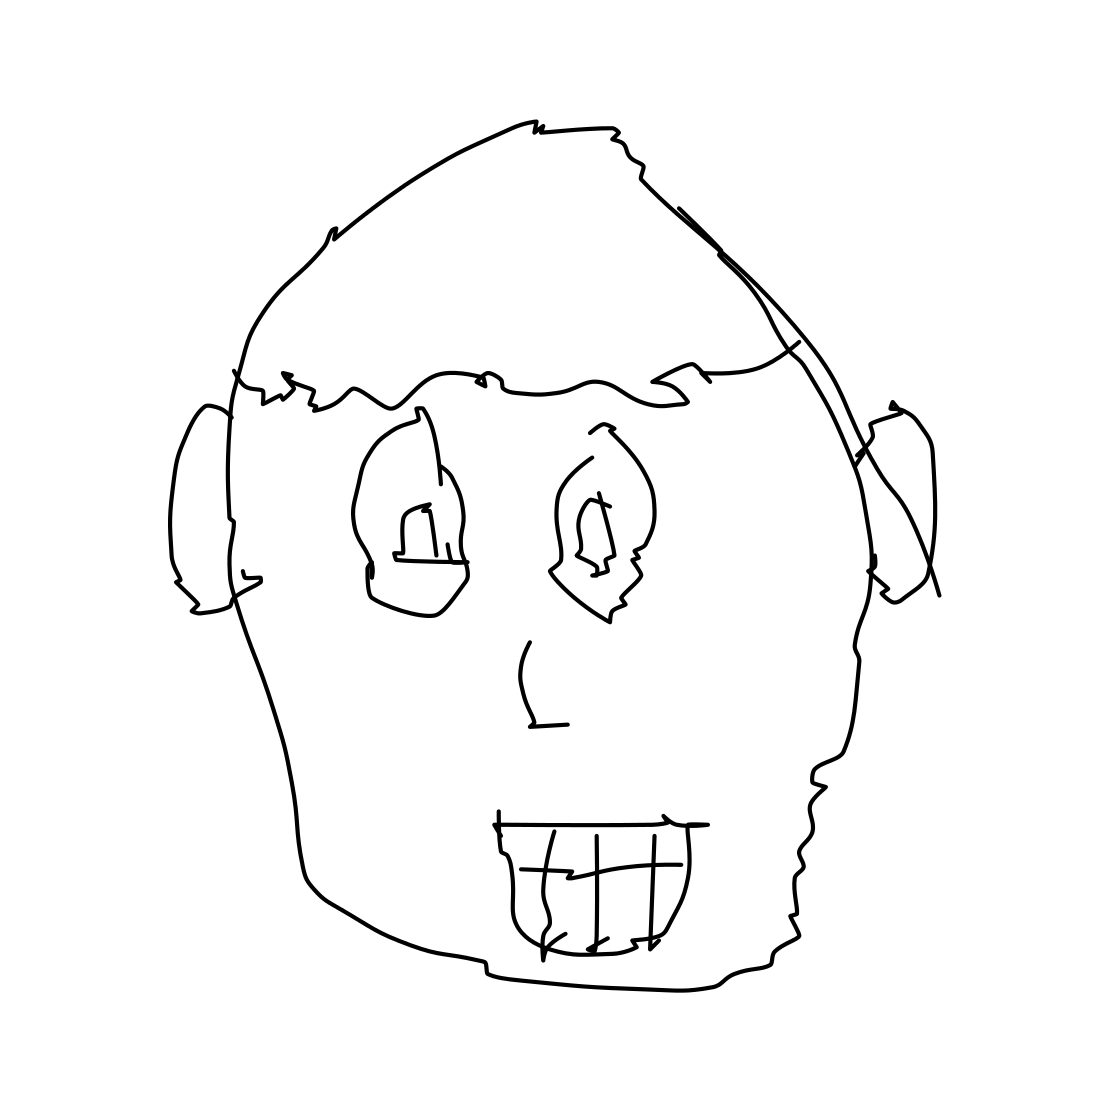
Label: face